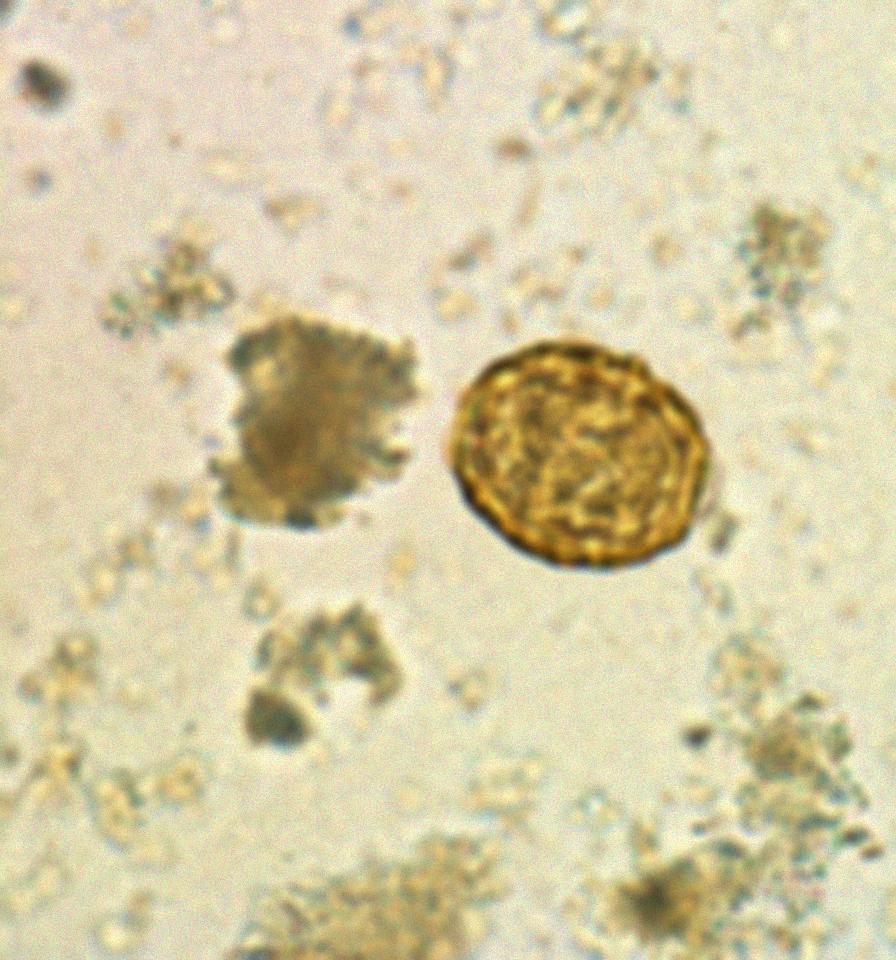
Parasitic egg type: Ascaris lumbricoides